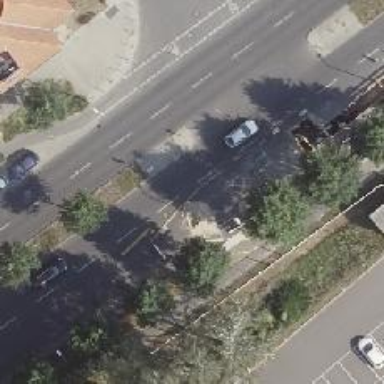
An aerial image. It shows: Unmarked crossing with pedestrian island.